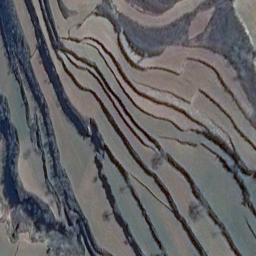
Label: terrace